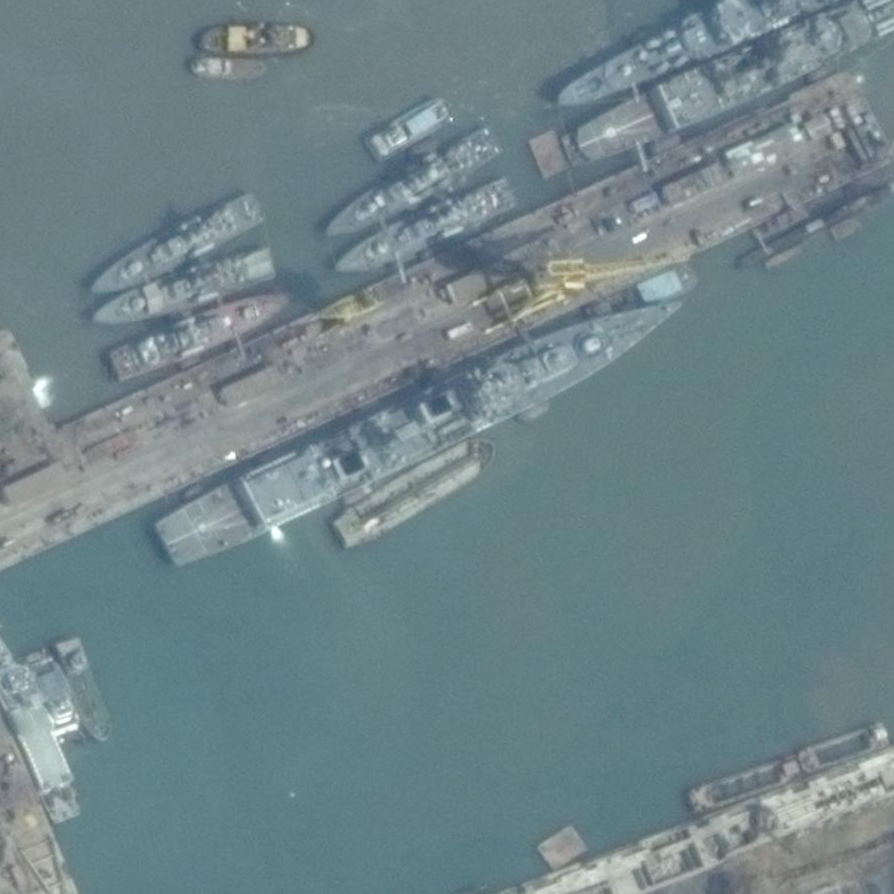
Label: destroyer